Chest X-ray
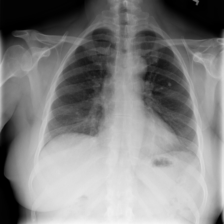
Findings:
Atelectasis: negative
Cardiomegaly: negative
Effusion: negative
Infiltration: positive
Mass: negative
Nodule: negative
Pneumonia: negative
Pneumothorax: negative
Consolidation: negative
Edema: negative
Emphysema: negative
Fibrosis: negative
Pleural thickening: negative
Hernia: negative